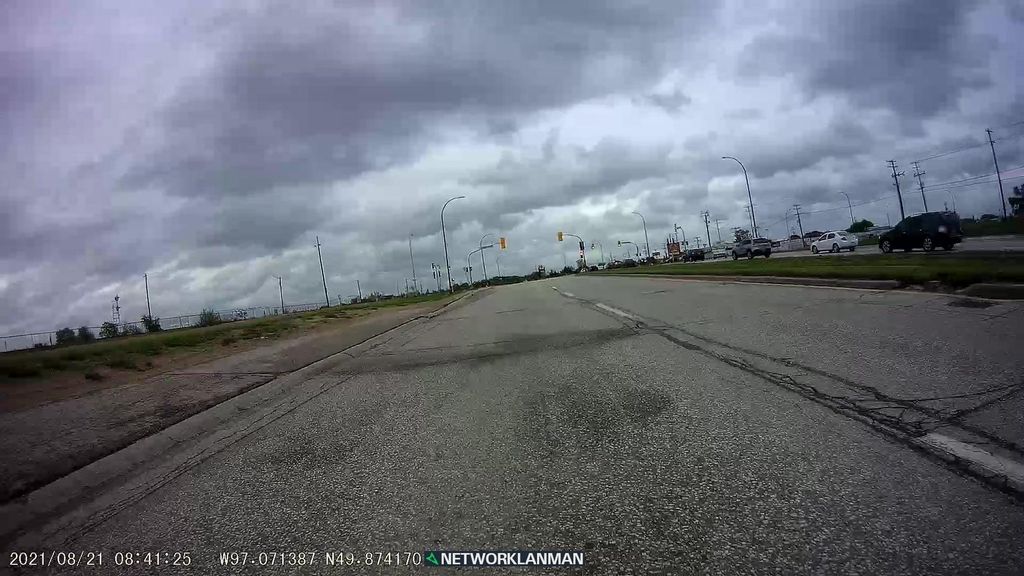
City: winnipeg